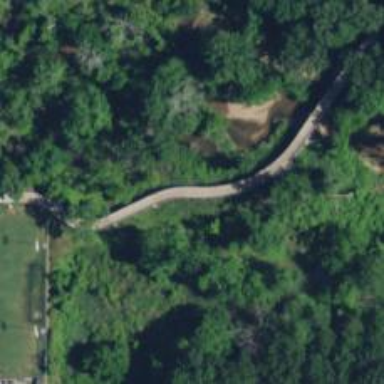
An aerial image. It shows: Path.